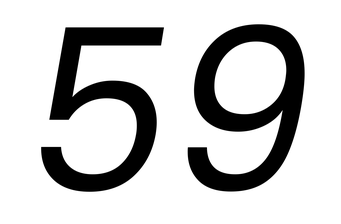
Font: Poppins-Italic